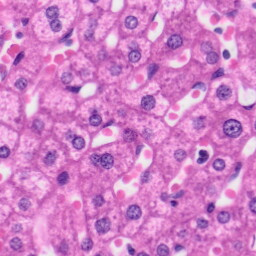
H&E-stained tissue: Liver